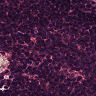
Metastatic tissue present: no